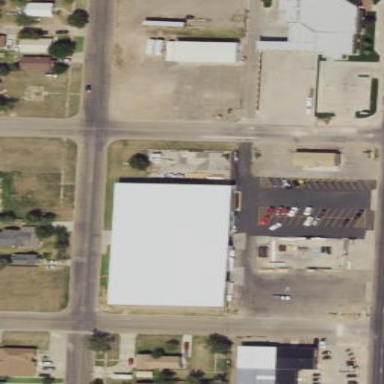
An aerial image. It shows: Hardware shop located within building.